Question: <URL>
I'm doing a polymer 1.0 app.
I'm trying to layout some paper toolbars on part of the screen horizontally.
It seems I can get iron-flex-layout's @apply(--layout-horizontal) to work on some elements but not on others.
I put together a little test below to show whats going on.
The funny thing is that if I copy the contents of the --layout-horizontal style into the tag in chrome dev tools it works. It also works if I just copy the contents of --layout-horizontal into a new style.
Here is the example of whats going on.
The first div is the example from the 0.5 to 1.0 migration guide.
The second div is the example but instead trying to layout a section instead of a span.
The third line is where I explicitly copied and applied the --layout-horizontal style.

'''
<link rel="import" href="../../bower_components/polymer/polymer.html">
<link rel="import" href="../../bower_components/iron-flex-layout/iron-flex-layout.html">
<dom-module id="layout-test">
<style>
/* Example from migration guide */
.header {
@apply(--layout-horizontal --layout-center);
}
/* A hack that makes it work */
.hack {
display: -ms-flexbox;
display: -webkit-flex;
display: flex;
-ms-flex-direction: row;
-webkit-flex-direction: row;
flex-direction: row;
}
</style>
<template>
<!-- Working example from migration guide -->
<div class="header">
<img src="https://www.polymer-project.org/images/logos/lockup.svg">
<span class="name">name</span>
</div>
<!-- This example does not work -->
<div class="header">
<img src="https://www.polymer-project.org/images/logos/lockup.svg">
<section class="name">name</section>
</div>
<!-- This hack works fine -->
<div class="hack">
<img src="https://www.polymer-project.org/images/logos/lockup.svg">
<section class="name">name</section>
</div>
</template>
</dom-module>
<script type="text/javascript">
Polymer({
is: 'layout-test'
});
</script>
'''
Full project is available here <URL>
Thanks,
Nathan
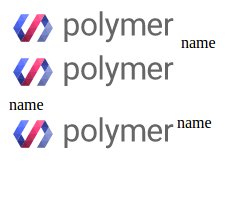
Answer: According to issue 1601 on polymer's github (<URL>, they changed the way Custom CSS mixins can be passed to @apply. Instead of chaining multiple mixins in a single @apply call, you have to separate them. this means the following code snippet:
'''
.header {
@apply(--layout-horizontal --layout-center);
}
'''
becomes:
'''
.header {
@apply(--layout-horizontal);
@apply(--layout-center);
}
'''
Polymer really needs to update the documentation as well as the examples on their site as changes like this not being reflected will result in less people adopting Polymer.